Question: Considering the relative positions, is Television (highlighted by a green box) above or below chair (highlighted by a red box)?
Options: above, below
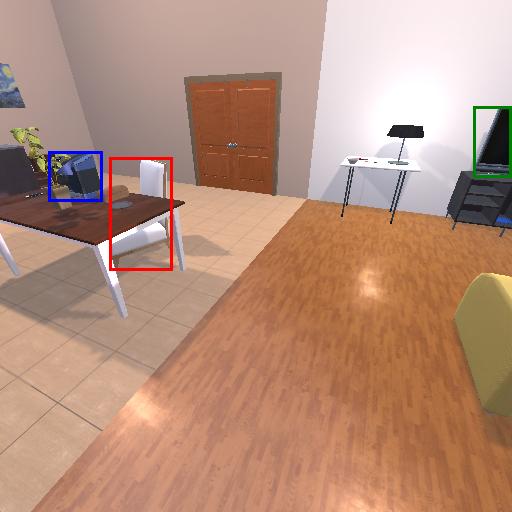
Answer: above